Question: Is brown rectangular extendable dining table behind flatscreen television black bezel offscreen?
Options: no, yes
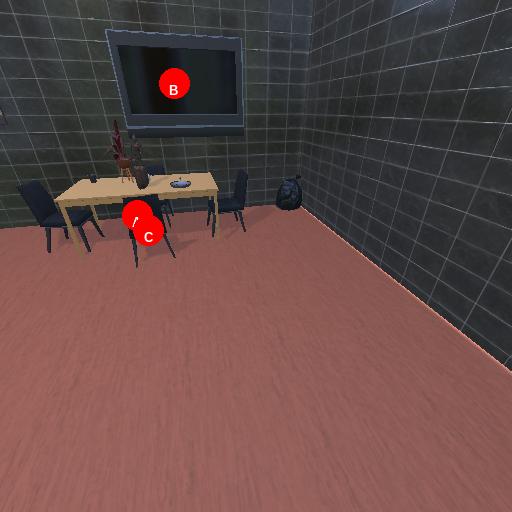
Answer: no